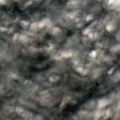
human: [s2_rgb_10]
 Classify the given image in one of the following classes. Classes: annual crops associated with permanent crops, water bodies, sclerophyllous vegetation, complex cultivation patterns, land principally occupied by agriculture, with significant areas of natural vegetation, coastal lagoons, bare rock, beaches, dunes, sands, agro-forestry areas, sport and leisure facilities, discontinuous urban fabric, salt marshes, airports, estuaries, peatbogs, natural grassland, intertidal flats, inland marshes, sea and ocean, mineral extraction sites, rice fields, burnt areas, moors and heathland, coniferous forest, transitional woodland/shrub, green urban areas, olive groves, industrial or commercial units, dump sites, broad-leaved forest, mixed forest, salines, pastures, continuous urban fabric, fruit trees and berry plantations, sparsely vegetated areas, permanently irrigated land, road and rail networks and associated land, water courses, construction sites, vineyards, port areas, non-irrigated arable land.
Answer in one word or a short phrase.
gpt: discontinuous urban fabric, dump sites, non-irrigated arable land, complex cultivation patterns, natural grassland, inland marshes